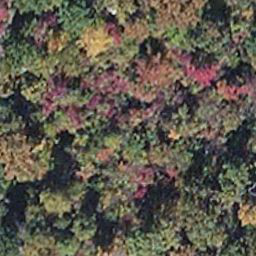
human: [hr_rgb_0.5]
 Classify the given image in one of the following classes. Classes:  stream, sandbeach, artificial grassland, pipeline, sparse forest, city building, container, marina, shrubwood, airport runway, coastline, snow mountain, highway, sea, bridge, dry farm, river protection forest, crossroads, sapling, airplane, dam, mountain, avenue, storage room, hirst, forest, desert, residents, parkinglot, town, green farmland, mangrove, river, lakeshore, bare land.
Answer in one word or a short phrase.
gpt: mangrove